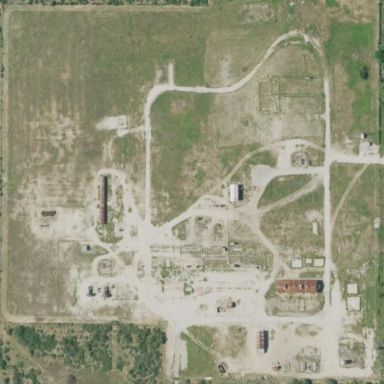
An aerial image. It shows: Gas industrial area enclosed by fence.